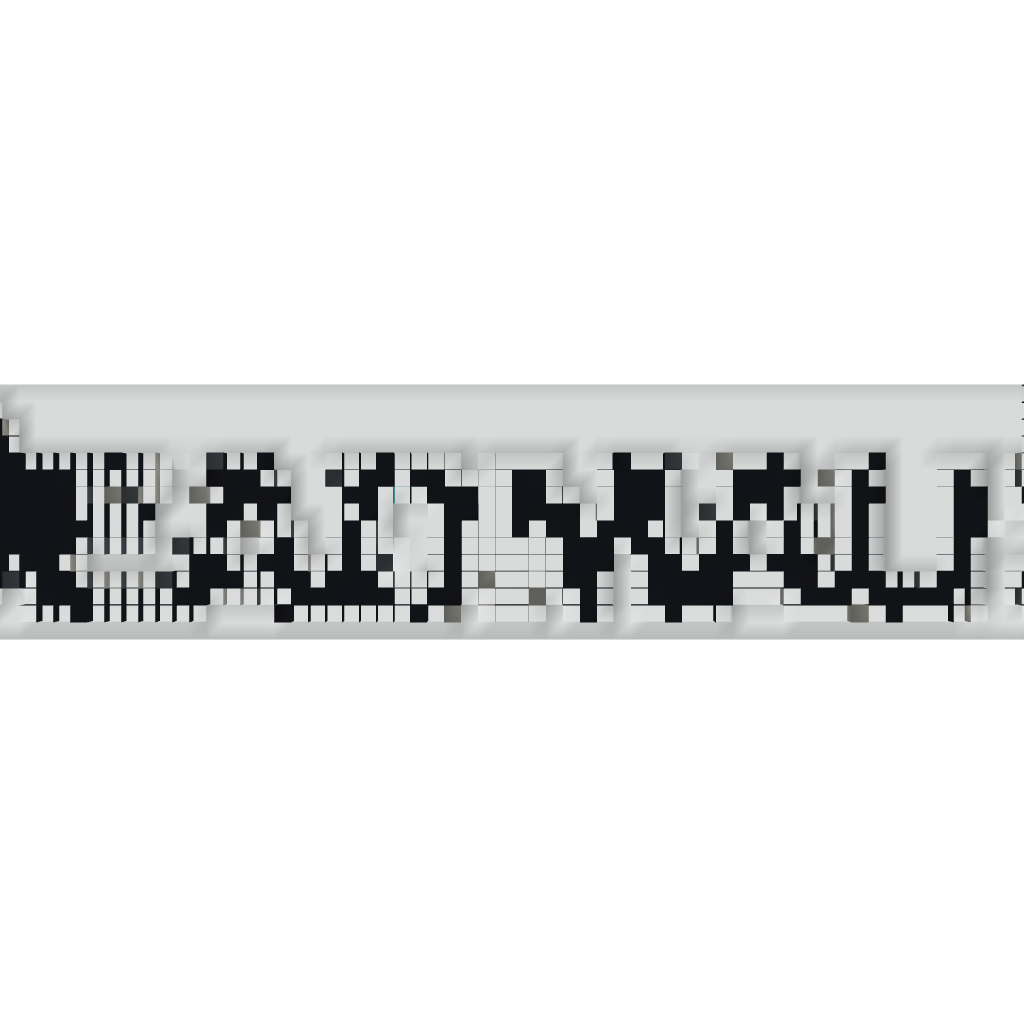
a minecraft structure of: Deadmau5 Name